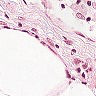
Metastatic tissue present: no